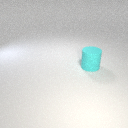
large cyan rubber cylinder